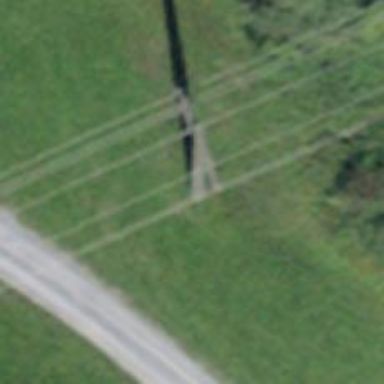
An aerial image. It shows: Power line in the image.